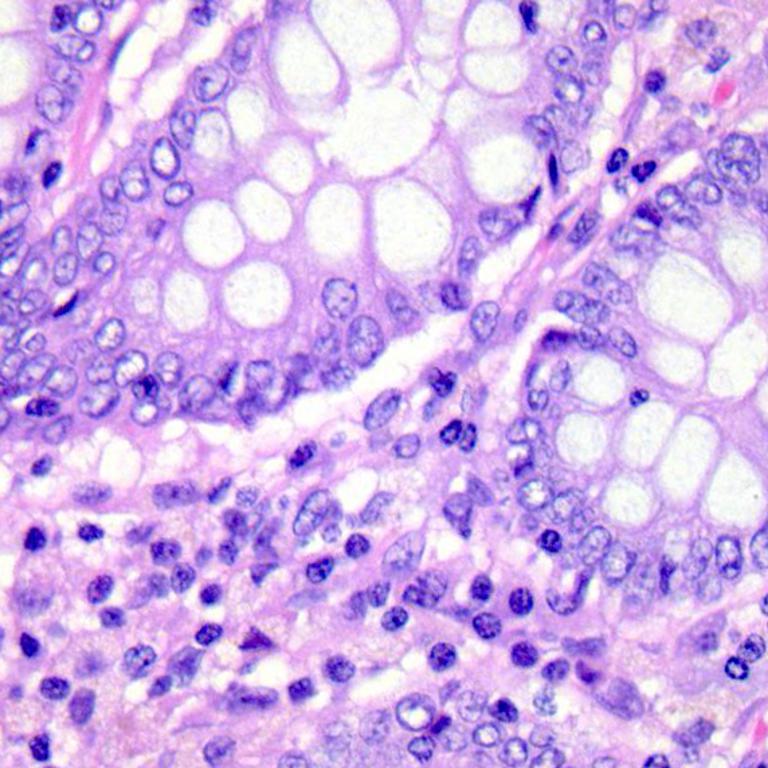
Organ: colon
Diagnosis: benign